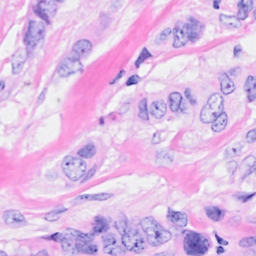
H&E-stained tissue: Breast